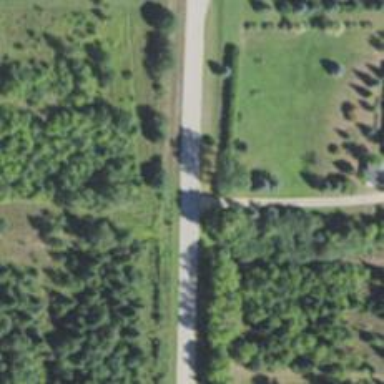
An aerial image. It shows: Unclassified road.